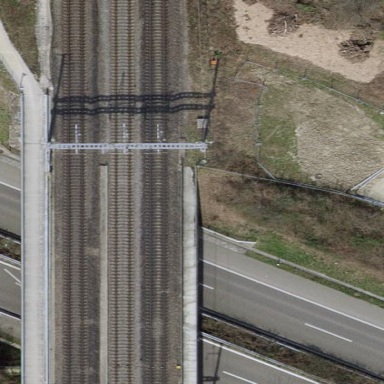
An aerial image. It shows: Man-made bridge.